Question: I am new to iphone develop and phonegap also. Now i want to create simple iphone app using phonegap. Now i am using phonegap2.0 in lion mac. MY Xcode version is 4.3. Now my issue is after install the phonegap2.0 in xcode when i run the Xcode in my Simulator 5.0. I got this below error.
'''
"Undefined symbols for architecture i386:
"_OBJC_CLASS_$_CDVViewController", referenced from:
_OBJC_CLASS_$_ViewController in ViewController.o
objc-class-ref in AppDelegate.o
"_OBJC_METACLASS_$_CDVViewController", referenced from:
_OBJC_METACLASS_$_ViewController in ViewController.o
ld: symbol(s) not found for architecture i386
clang: error: linker command failed with exit code 1 (use -v to see invocation)"
'''
Please help me to solve this issue. Thanks in Advance.
And i have attach the Screen Shot of error page for your reference.

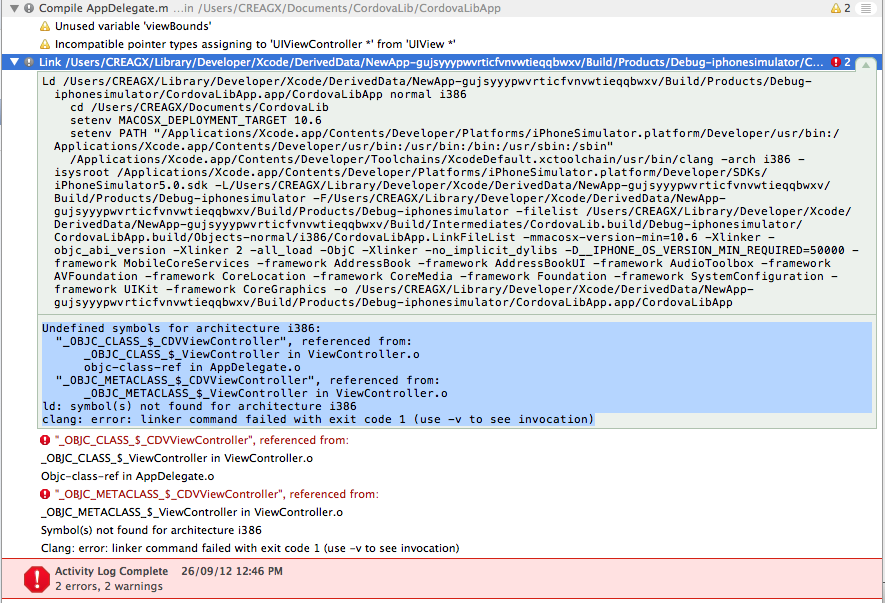
Answer: Check if your project links 'libCordova.a' (in my case Xcode forgot about the reference, when moving CordovaLib.xcodeproj to another location).
- - - 'CordovaLib.xcodeproj > Products > libCordova.a'

Clean & build.